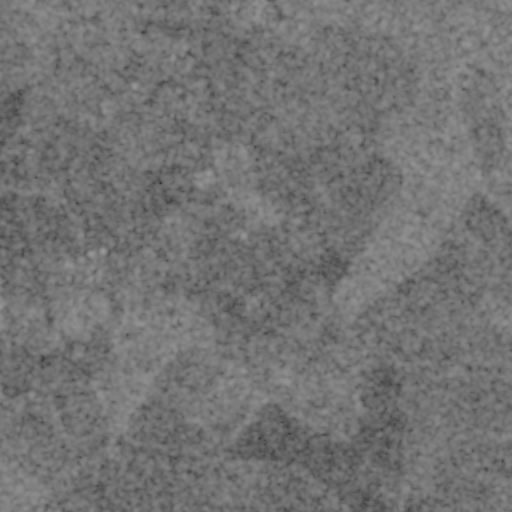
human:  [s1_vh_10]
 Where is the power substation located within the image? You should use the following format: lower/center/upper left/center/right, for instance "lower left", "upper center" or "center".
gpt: The power substation is located in the center left of the image.
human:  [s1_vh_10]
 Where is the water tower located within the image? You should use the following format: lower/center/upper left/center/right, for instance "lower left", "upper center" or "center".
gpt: The water tower is located in the center left of the image.
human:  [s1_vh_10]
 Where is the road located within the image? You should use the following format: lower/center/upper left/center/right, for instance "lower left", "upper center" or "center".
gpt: There is no road in the image.

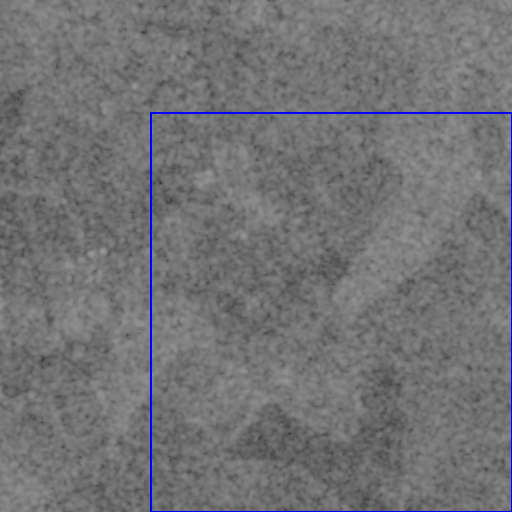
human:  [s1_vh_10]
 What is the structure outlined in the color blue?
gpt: The structure outlined in blue is a crop field.
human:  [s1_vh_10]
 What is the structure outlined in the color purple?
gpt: There is no purple outline.